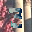
Label: 3